【题型】填空题　【知识点】平面几何　【难度】easy
如图，以长方形的一个顶点为圆心画圆，如果长方形与圆重叠部分的面积相当于长方形面积的 $\frac{5}{17}$，那么长方形与圆的面积之比是\_\_\_\_\_\_\_\_\_\_\_\_.

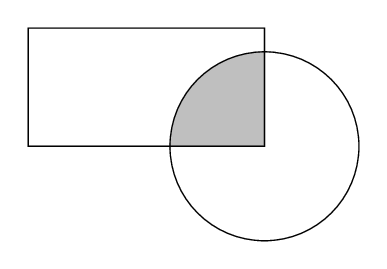
【解答】
\noindent \textbf{【答案】} $\boldsymbol{17:20}$

\noindent \textbf{【知识点】} 比的应用、扇形的周长和面积

\noindent \textbf{【分析】} 本题主要考查了比的应用，扇形的面积计算，根据题意可得重叠部分的面积占整个圆的面积的四分之一，再求出圆的面积是重叠部分的面积的4倍，长方形的面积是重叠部分的面积的$\dfrac{17}{5}$倍，据此可得答案．

\noindent \textbf{【详解】} 解：因为重叠部分是一个圆心角为90度的扇形，
所以重叠部分的面积占整个圆的面积的四分之一，
所以圆的面积是重叠部分的面积的4倍，
因为长方形与圆重叠部分的面积相当于长方形面积的$\dfrac{5}{17}$，
所以长方形的面积是重叠部分的面积的$\dfrac{17}{5}$倍，
所以长方形与圆的面积之比是$\dfrac{17}{5}:4=17:20$，
故答案为：$\boldsymbol{17:20}$．